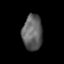
Tissue: lung
Cell type: Epithelial cells
Senescence score: 0.2189
Nuclear area (px): 692
Mean DAPI intensity: 97.486